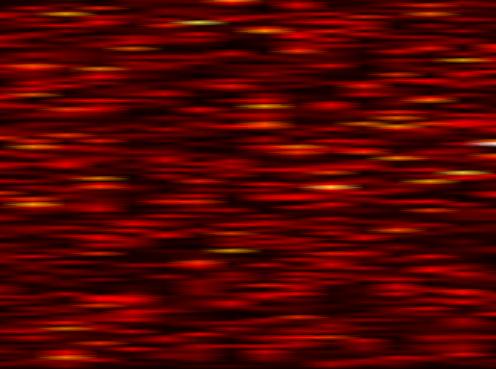
Label: FBMC